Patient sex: M
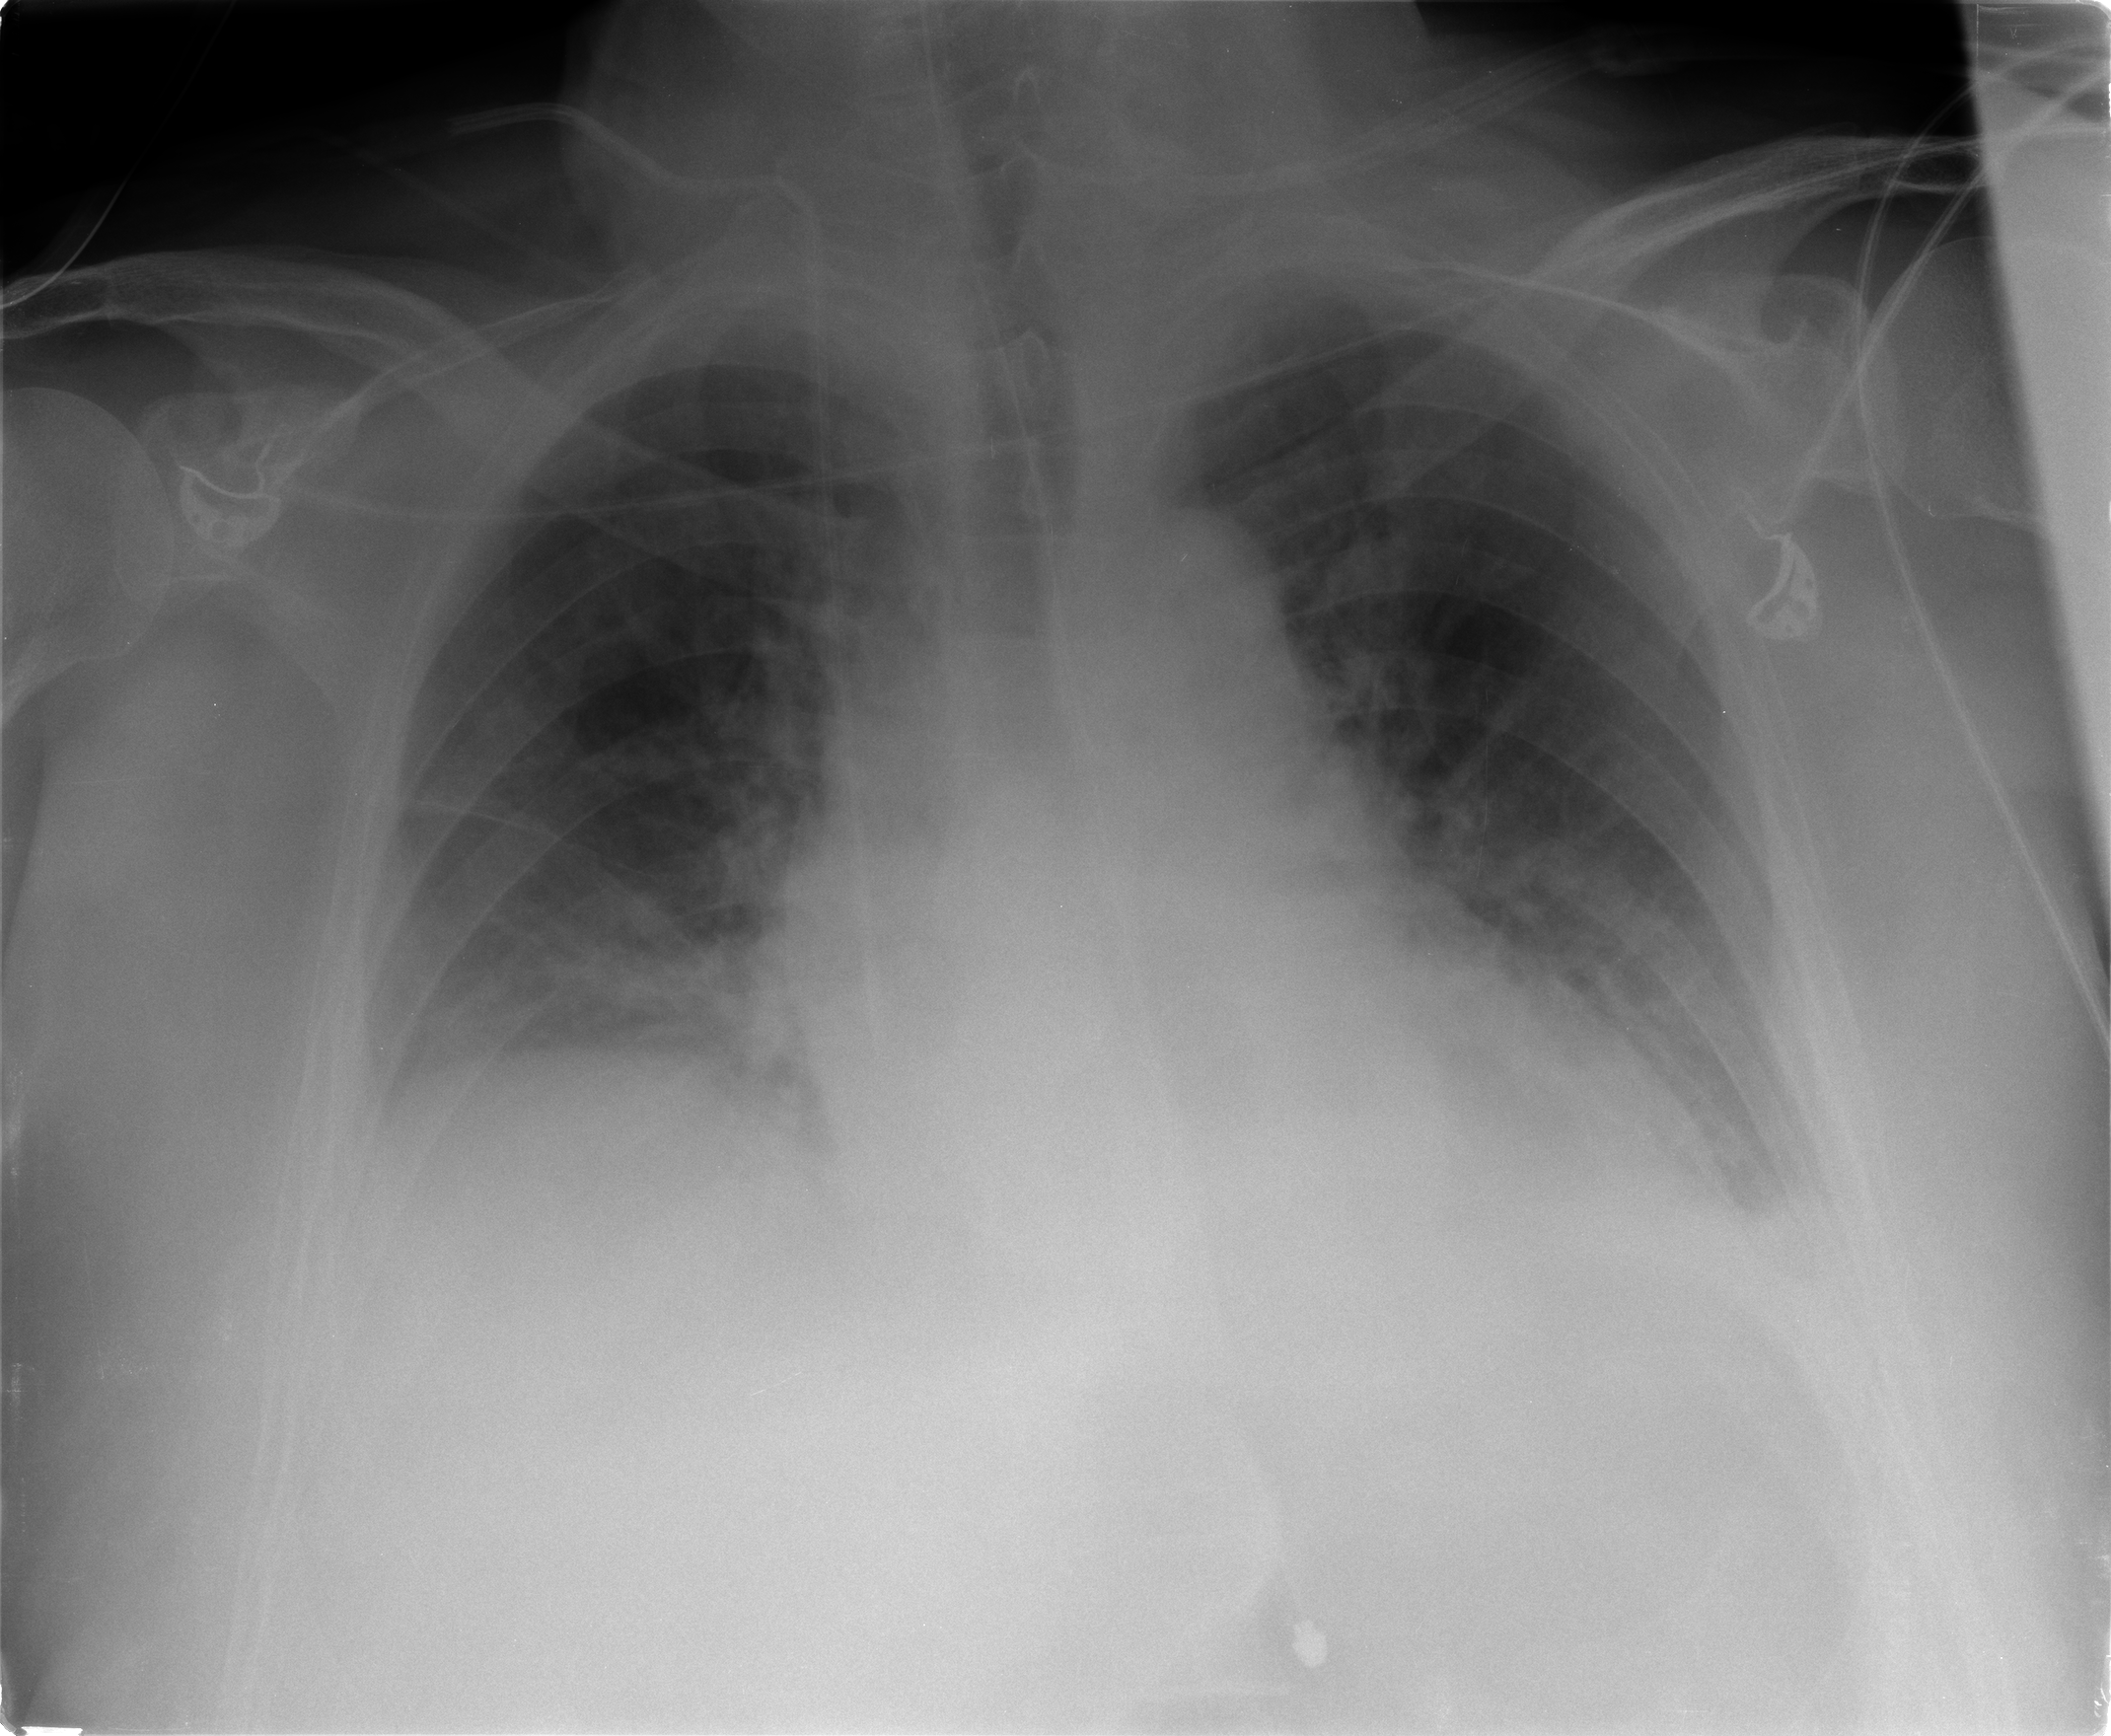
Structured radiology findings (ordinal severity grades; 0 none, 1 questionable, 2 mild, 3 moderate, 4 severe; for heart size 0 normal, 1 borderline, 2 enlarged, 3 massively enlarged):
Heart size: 0
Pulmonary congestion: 0
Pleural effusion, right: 2
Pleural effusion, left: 2
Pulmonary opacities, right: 0
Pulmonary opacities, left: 0
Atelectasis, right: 2
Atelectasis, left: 2